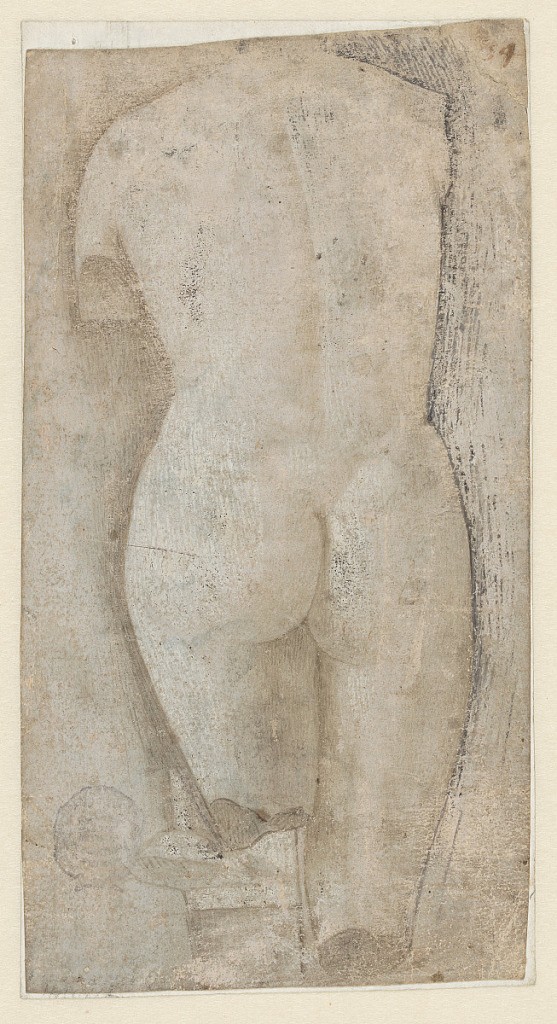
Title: Sketch of Classical Sculpture of the Venus Pudica Type
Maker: Benozzo Gozzoli, Italian, ca. 1421-1497
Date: ca. 1475
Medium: Silverpoint, heightened with brush and white gouache on laid paper mounted on laid paper
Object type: Drawing
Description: Female nude sculptural figure shown from the back. The right leg is shown down to the knee. The left leg is shorter in length and broken irregularly. A wedge, possibly a fragment of the sculpture, connects the leg with a square block. The reverse is not grounded.